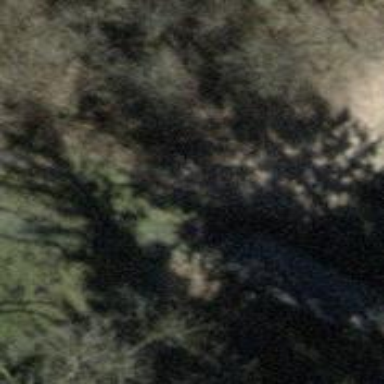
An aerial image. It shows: Path leading to bridge.